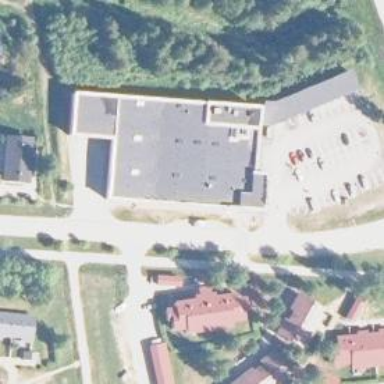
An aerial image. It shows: Pharmacy providing healthcare services.